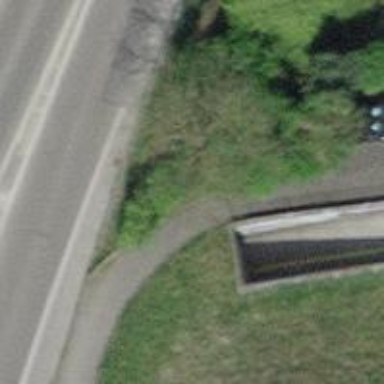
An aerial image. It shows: Cycle barrier.